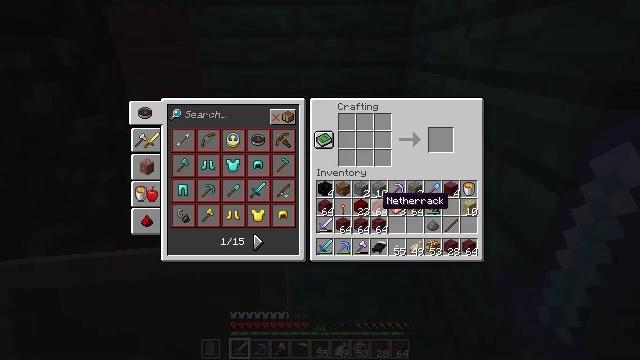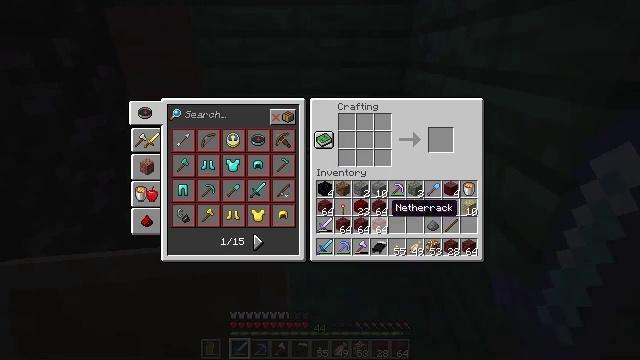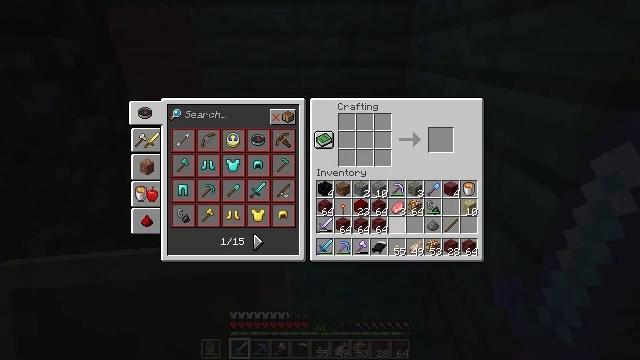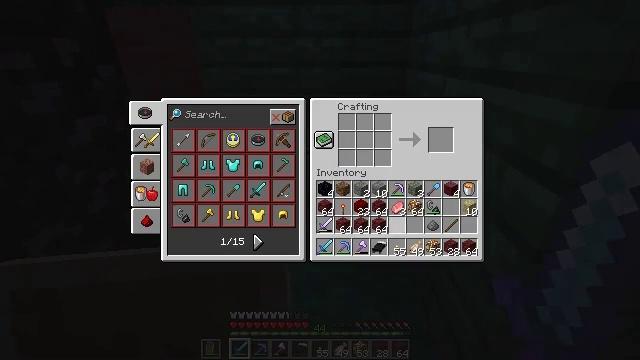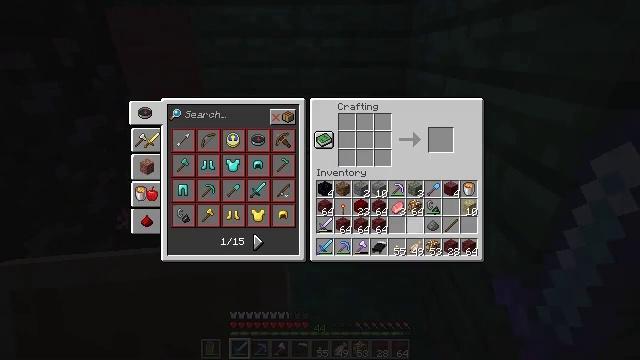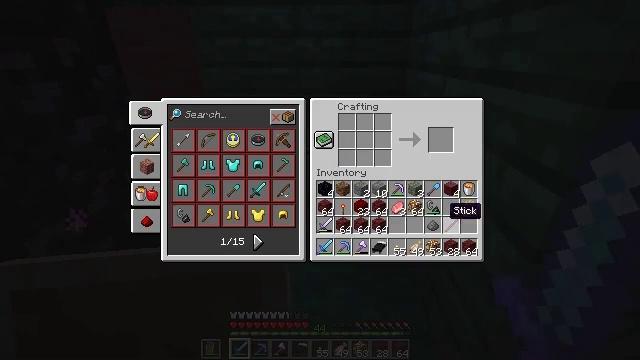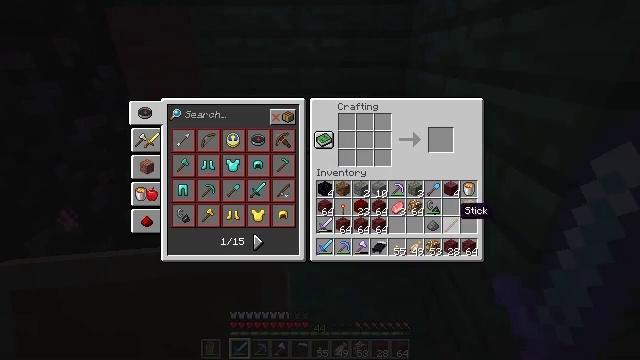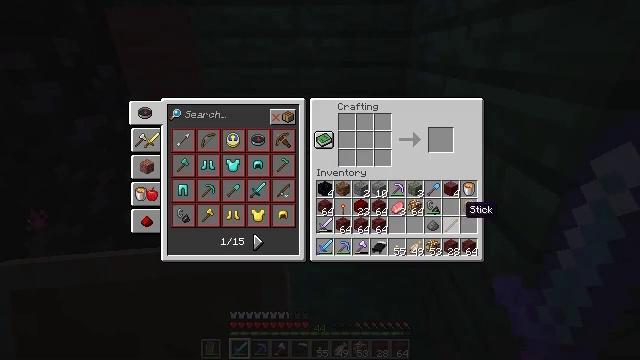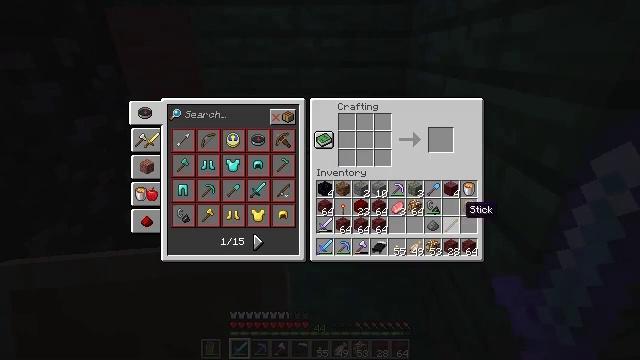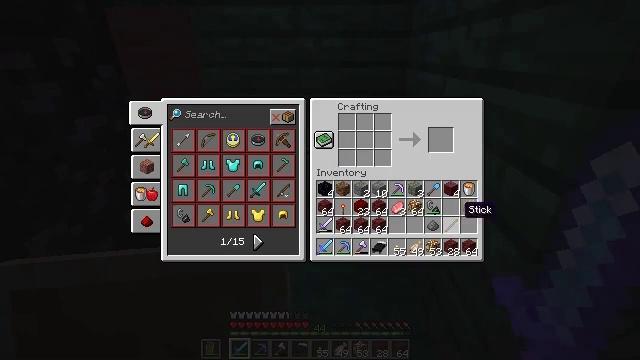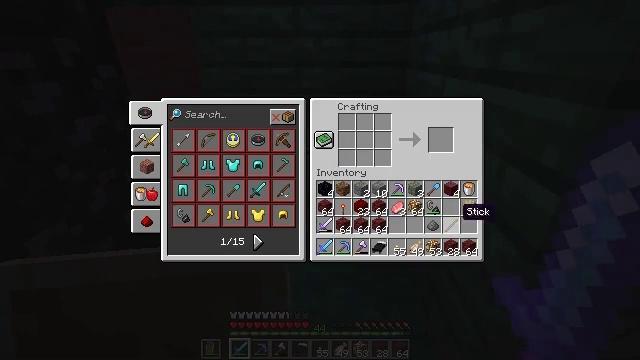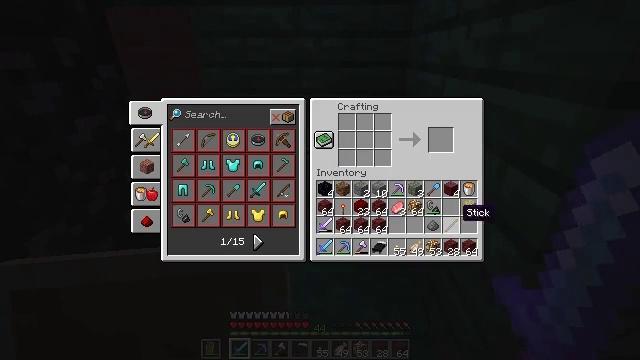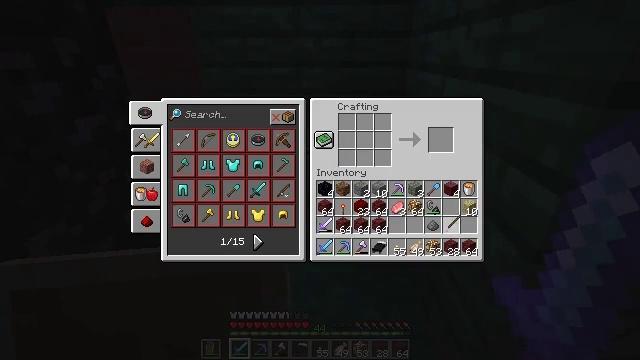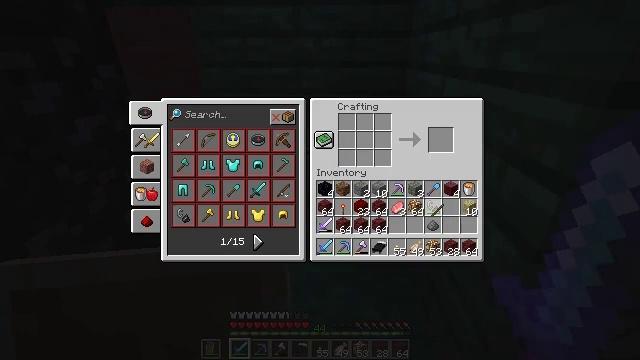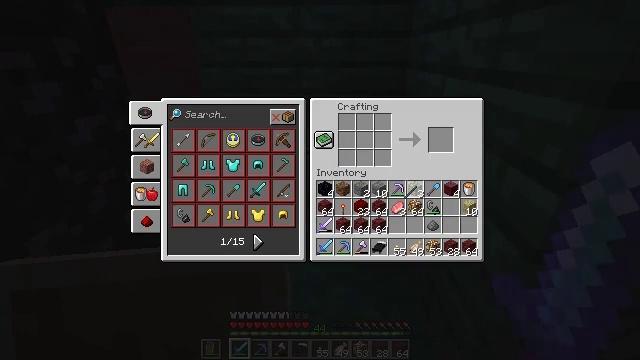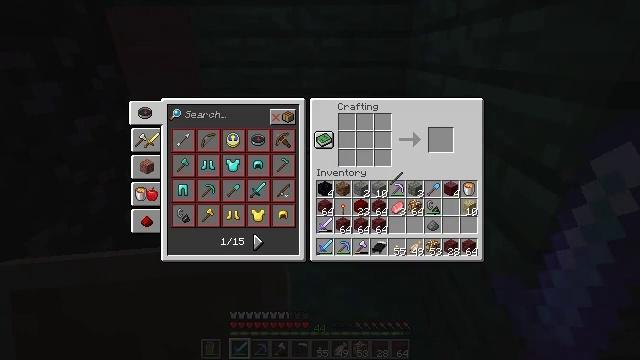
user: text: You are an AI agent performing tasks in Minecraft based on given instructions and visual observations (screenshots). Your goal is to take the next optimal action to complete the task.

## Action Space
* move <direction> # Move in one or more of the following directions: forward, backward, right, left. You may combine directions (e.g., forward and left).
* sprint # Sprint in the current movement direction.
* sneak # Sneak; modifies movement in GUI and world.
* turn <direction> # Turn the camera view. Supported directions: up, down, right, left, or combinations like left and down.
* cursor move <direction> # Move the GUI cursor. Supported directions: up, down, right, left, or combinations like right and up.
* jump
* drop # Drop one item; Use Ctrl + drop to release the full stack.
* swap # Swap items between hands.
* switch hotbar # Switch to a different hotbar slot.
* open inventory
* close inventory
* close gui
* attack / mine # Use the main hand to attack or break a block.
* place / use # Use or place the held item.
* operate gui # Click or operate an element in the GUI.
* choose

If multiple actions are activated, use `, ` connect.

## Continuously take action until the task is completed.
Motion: motion action
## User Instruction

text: Create a birch sign using planks and sticks on the crafting table.
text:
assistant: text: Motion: cursor move right and down
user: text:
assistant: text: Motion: no_op
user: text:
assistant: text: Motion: no_op
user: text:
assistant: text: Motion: cursor move right
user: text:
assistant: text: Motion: cursor move right
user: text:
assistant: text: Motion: cursor move right
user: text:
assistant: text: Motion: no_op
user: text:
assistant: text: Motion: no_op
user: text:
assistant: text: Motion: no_op
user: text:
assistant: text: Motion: no_op
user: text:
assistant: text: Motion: no_op
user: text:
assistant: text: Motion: operate gui
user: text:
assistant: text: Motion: cursor move left and up, operate gui
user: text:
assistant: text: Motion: cursor move left and up
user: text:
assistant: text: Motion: cursor move left and up
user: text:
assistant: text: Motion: cursor move left and up
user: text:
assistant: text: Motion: no_op
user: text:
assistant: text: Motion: no_op
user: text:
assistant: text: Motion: no_op
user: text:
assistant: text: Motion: cursor move left
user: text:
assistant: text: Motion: no_op
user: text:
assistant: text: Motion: operate gui
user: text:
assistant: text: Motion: operate gui
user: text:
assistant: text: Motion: operate gui
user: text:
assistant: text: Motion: no_op
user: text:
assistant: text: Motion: cursor move right
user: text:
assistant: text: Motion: cursor move right and down
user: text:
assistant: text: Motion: cursor move right and down
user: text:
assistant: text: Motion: cursor move right and down
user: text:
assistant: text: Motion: cursor move right